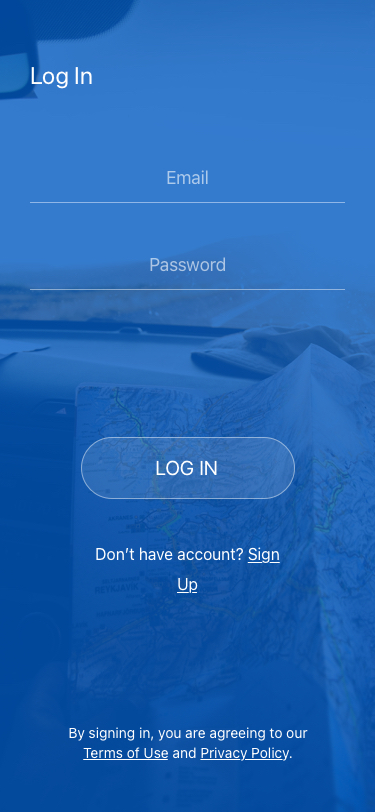
Text in this UI design:
By signing in, you are agreeing to our Terms of Use and Privacy Policy.
Don’t have account? Sign Up
Log In
Password
Email
Log In